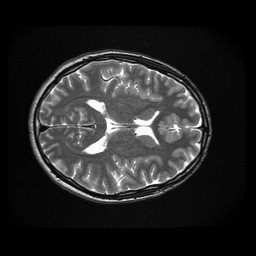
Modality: T2w
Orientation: axial
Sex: male
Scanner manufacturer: ge
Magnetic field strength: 3 T
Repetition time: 5 s
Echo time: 0.1015 s